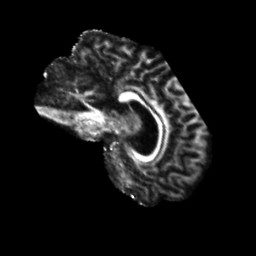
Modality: FA
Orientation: sagittal
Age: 41
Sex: male
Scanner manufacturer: siemens
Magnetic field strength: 3 T
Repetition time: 5.25 s
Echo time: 0.08 s